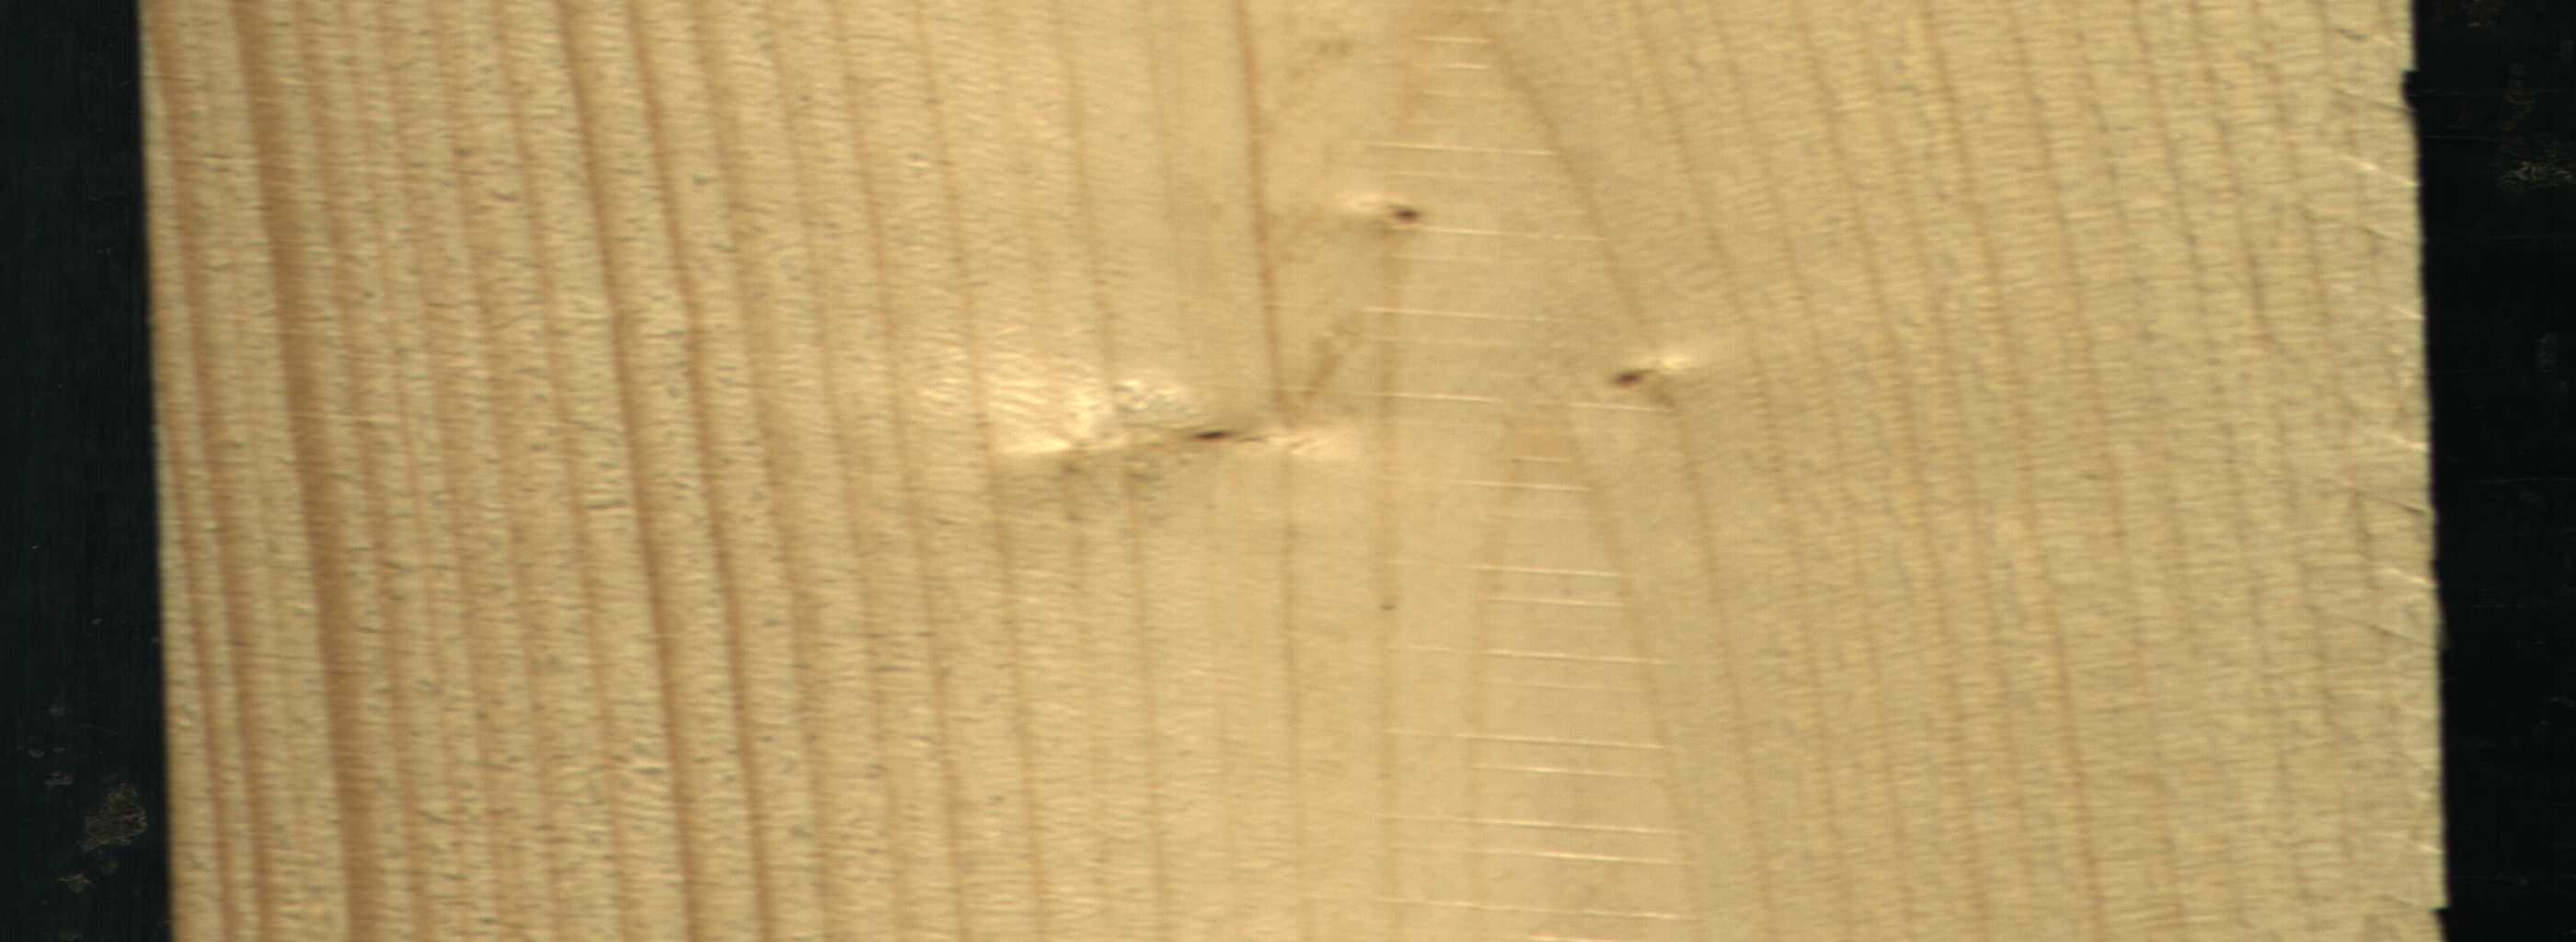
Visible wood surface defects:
Live_Knot
Live_Knot
Live_Knot